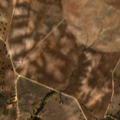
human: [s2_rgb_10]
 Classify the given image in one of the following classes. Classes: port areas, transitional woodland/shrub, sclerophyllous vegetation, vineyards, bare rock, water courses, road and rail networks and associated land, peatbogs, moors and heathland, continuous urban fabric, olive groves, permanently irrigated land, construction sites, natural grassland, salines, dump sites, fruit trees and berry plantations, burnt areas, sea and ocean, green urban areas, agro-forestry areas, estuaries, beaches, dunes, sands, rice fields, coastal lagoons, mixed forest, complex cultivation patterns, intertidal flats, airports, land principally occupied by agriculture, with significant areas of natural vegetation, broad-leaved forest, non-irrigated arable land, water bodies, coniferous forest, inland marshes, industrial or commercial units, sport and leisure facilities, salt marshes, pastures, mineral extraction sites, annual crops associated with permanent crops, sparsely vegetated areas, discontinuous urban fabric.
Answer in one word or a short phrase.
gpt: non-irrigated arable land, permanently irrigated land, agro-forestry areas